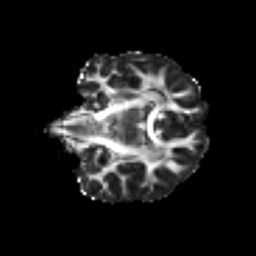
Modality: FA
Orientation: coronal
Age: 25
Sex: female
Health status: healthy
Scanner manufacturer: siemens
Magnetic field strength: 3 T
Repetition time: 3.6 s
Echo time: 0.0964 s